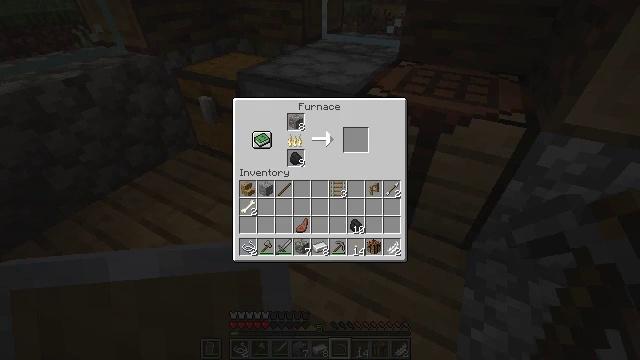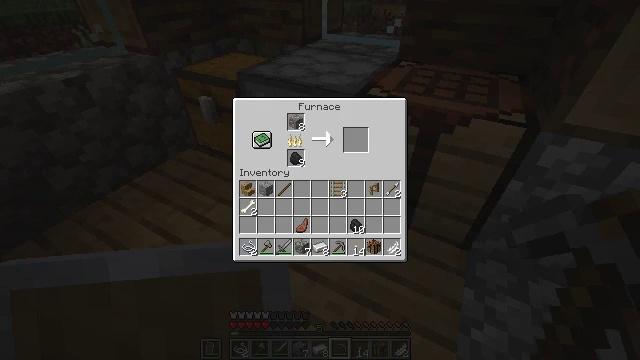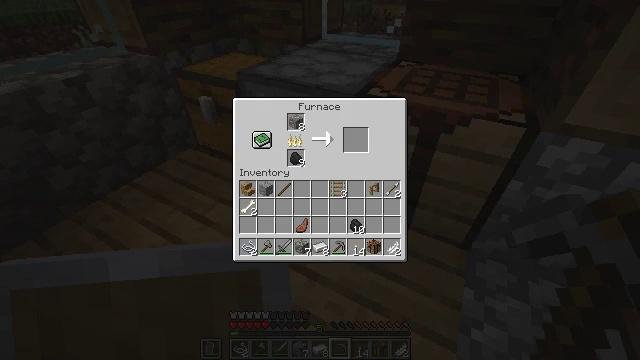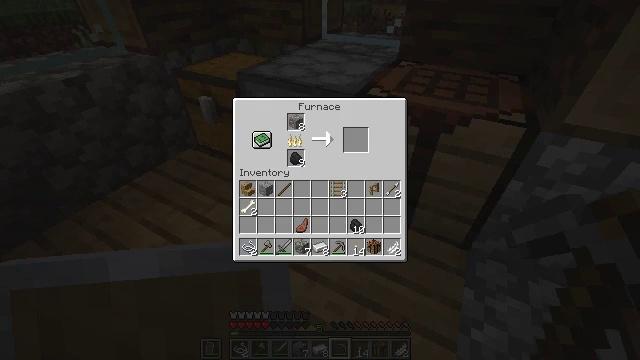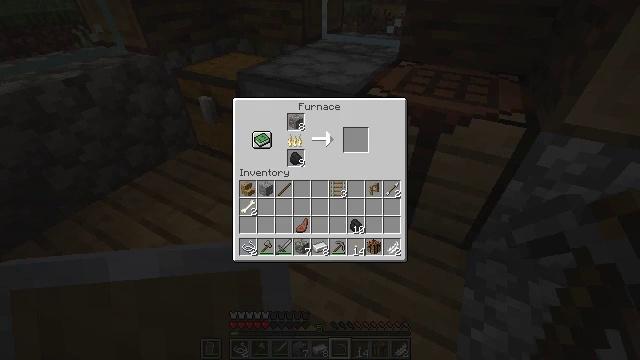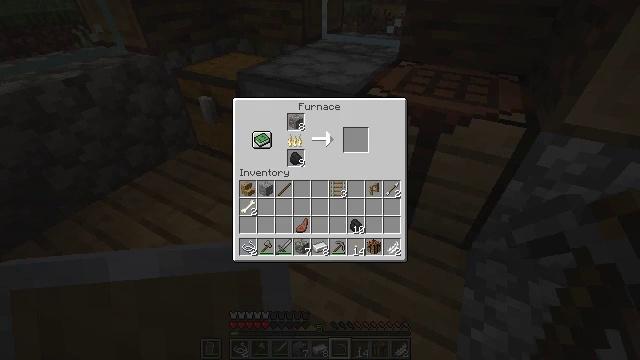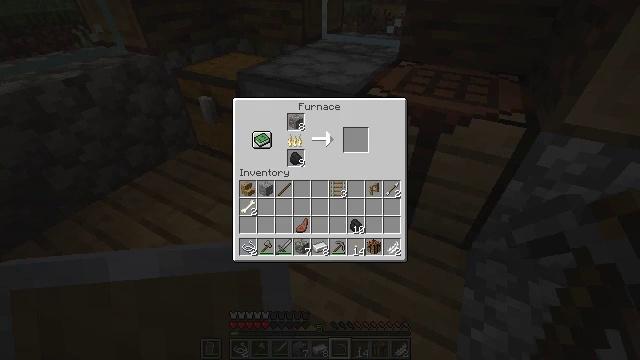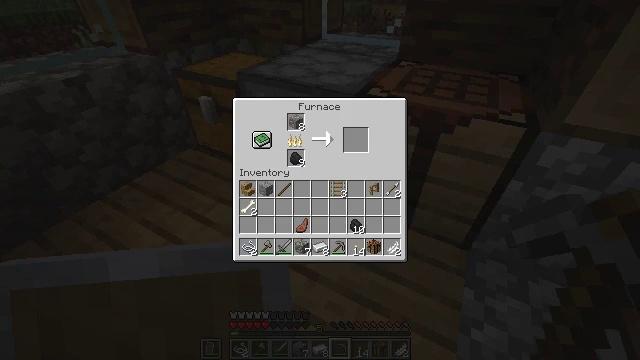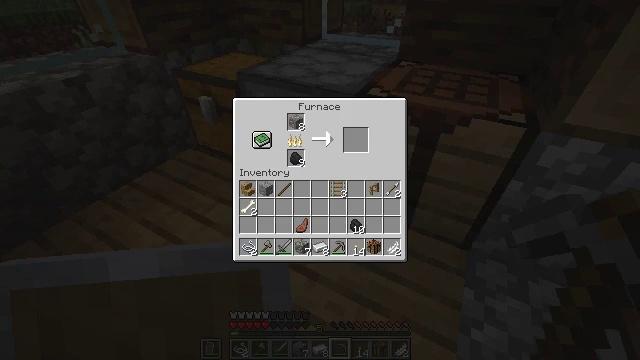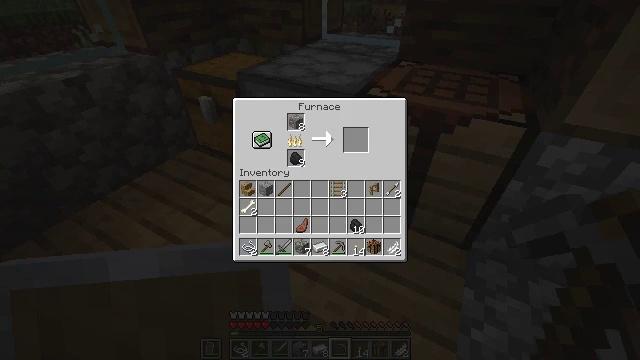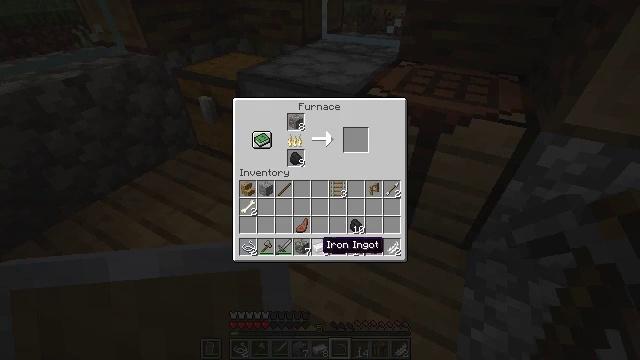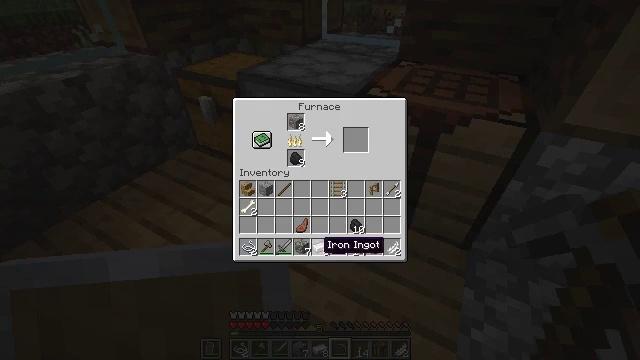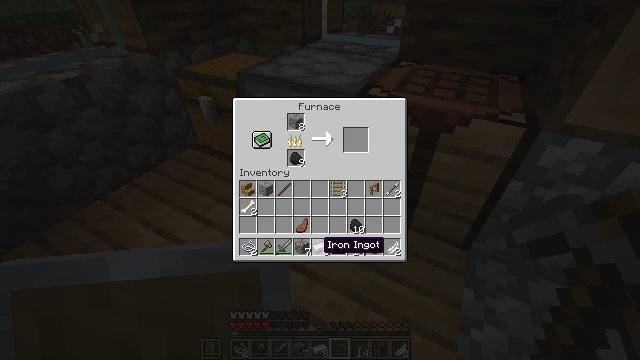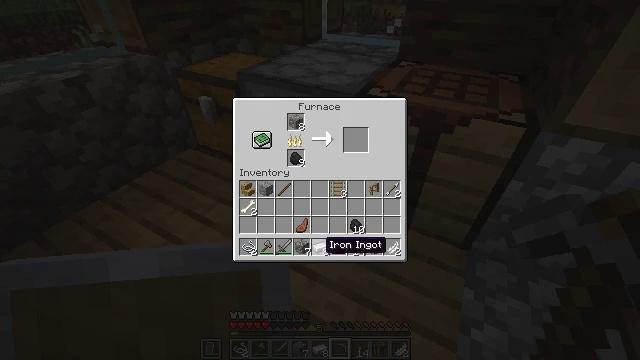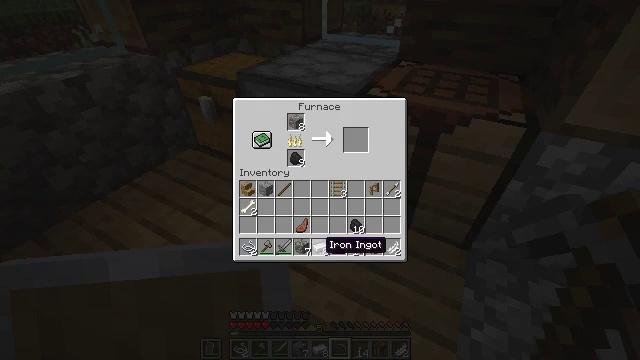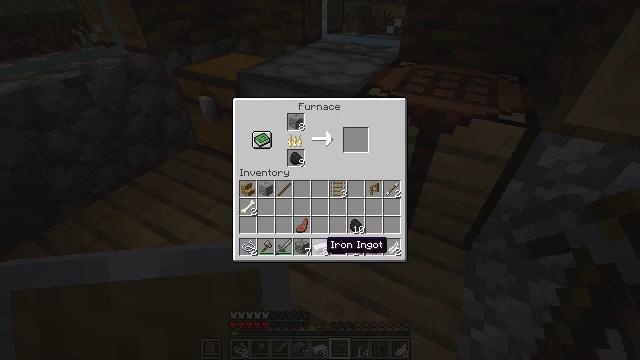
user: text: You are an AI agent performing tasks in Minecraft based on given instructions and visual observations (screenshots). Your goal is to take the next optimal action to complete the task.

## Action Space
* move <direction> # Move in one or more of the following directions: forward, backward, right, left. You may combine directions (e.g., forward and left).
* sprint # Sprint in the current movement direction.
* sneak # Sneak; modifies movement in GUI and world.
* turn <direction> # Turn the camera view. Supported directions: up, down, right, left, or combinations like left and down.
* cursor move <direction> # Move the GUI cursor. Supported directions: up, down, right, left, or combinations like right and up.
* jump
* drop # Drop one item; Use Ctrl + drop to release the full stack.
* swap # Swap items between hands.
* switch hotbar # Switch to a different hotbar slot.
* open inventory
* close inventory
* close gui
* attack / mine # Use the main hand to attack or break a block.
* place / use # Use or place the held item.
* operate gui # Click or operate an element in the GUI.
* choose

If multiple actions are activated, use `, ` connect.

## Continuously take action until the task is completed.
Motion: motion action
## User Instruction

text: Use the crafting table to create iron leggings.
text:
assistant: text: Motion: no_op
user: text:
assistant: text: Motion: no_op
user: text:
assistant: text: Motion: no_op
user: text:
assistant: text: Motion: no_op
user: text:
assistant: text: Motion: no_op
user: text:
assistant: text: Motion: no_op
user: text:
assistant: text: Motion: no_op
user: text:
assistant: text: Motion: no_op
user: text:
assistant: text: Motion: turn right
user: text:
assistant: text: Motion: no_op
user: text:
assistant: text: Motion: no_op
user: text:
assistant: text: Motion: no_op
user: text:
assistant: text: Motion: no_op
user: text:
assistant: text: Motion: no_op
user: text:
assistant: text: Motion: no_op
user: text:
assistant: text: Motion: no_op
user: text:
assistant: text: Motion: turn right
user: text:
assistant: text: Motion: turn right
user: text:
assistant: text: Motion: turn right and up
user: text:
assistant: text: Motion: turn right and up
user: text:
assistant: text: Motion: turn right and up
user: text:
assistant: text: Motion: no_op
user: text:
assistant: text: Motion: no_op
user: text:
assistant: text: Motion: no_op
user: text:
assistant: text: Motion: no_op
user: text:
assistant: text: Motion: no_op
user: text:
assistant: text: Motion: no_op
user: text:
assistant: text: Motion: turn left and down
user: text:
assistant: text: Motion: no_op
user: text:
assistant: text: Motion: no_op